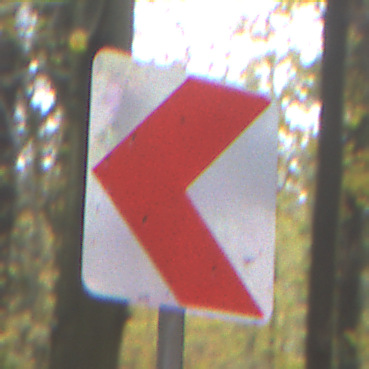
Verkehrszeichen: RichtungstafelnInKurvenKleinRechts
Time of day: MorningAfternoon
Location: Outdoor (Nature)
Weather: Overcast
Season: Autumn
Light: Natural